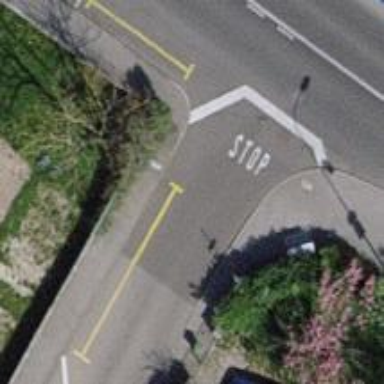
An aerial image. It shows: Unmarked crossing on the road.